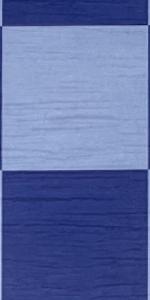
Label: Empty